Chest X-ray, PA view. Patient: 40 years old, sex M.
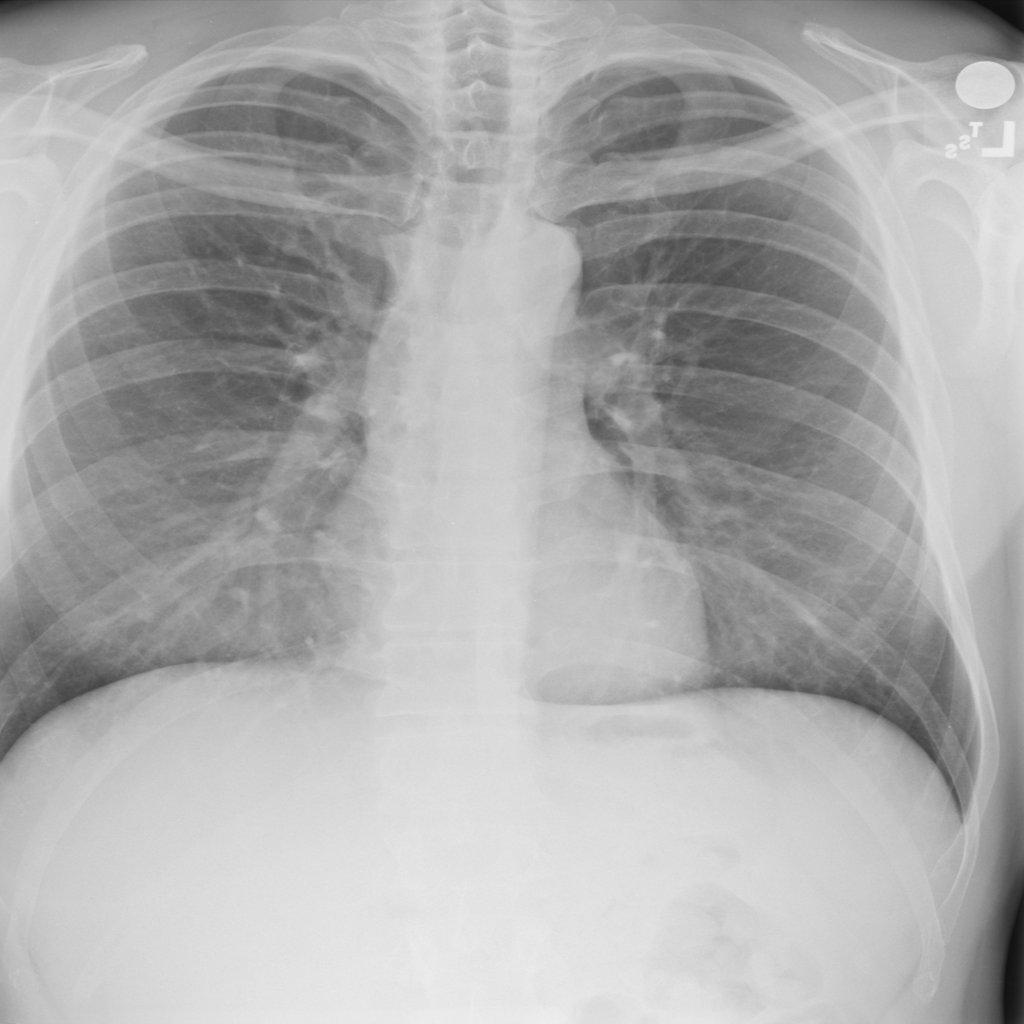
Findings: No Finding